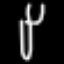
Label: fork